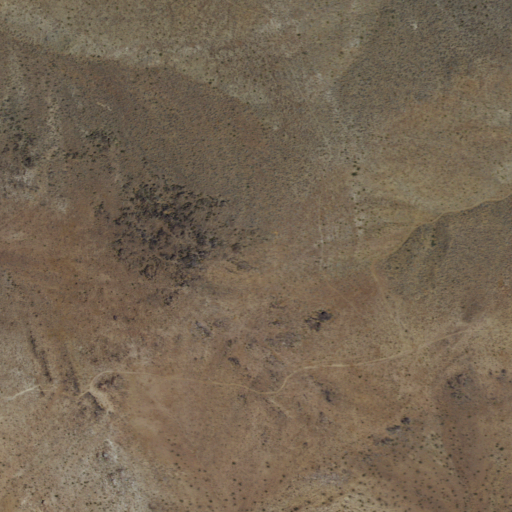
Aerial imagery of mountain in California named El Paso Peaks containing only shrub